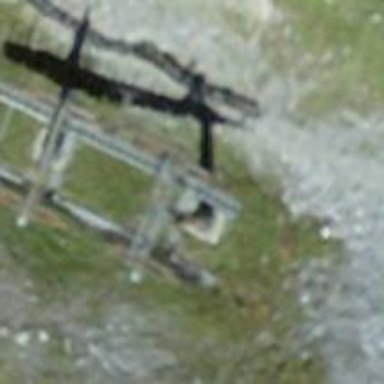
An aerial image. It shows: Pylon used for aerialway.